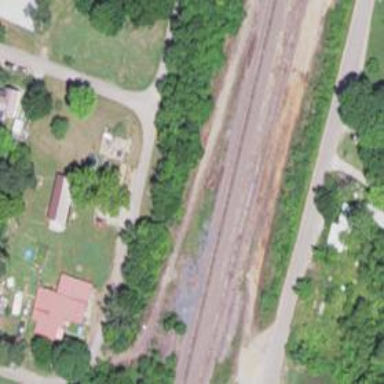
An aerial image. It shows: Railway siding for service.